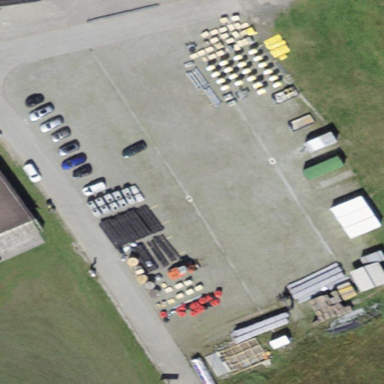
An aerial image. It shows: Caravan site with parking spaces. The site includes sanitary dump station.